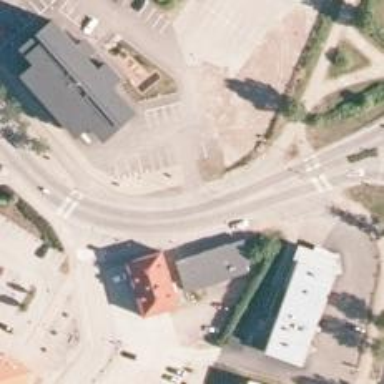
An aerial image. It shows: Asphalt road in living street.